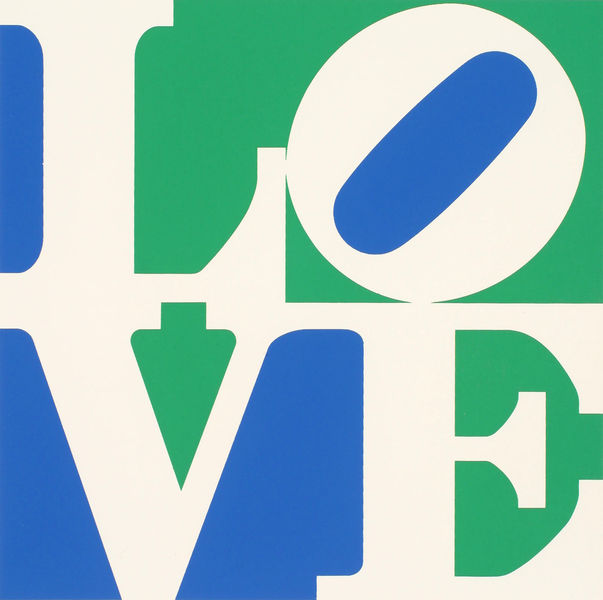
Titel: Trilove 1970
Künstler: Robert Indiana
Schlagwörter: blau, weiß, grün, schwarz, liebe, farben, harmonie, quadrat